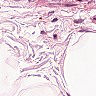
Metastatic tissue present: no